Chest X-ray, PA view. Patient: 52 years old, sex M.
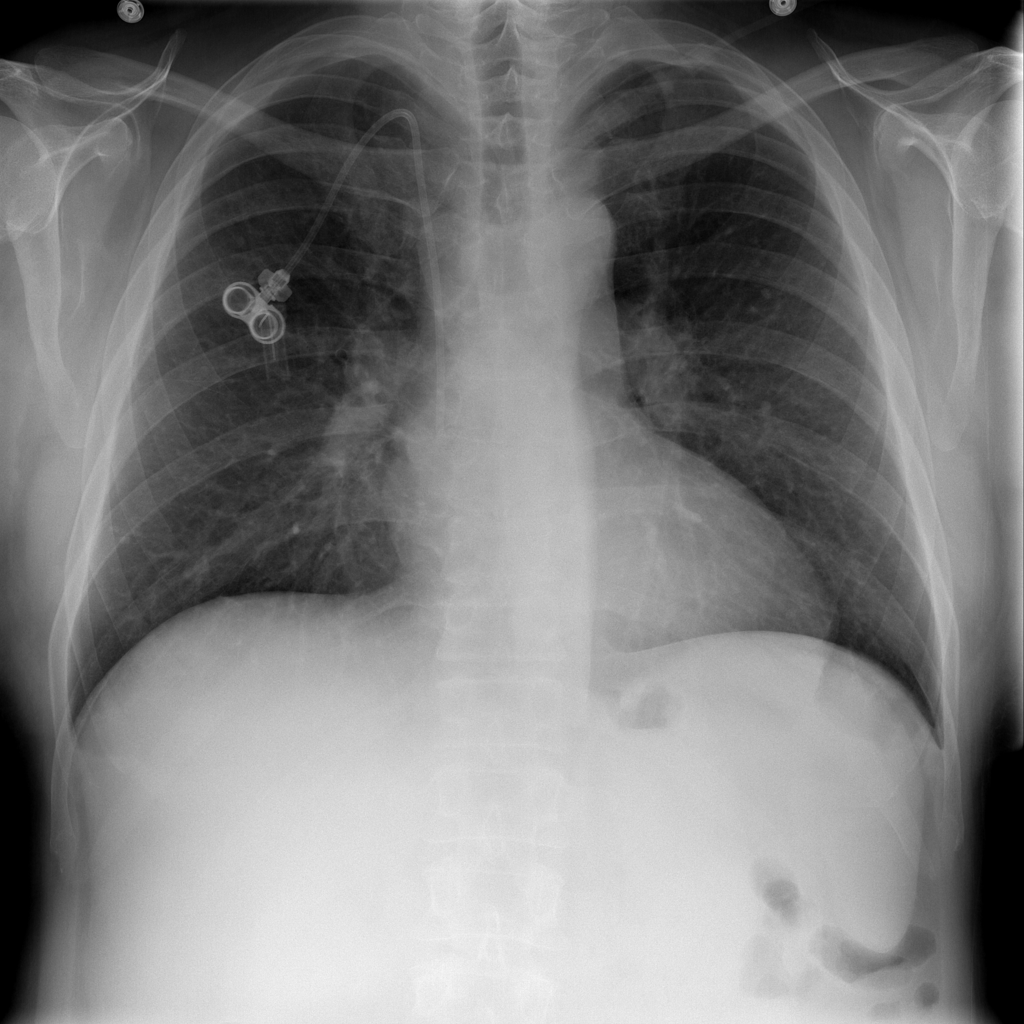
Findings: No Finding